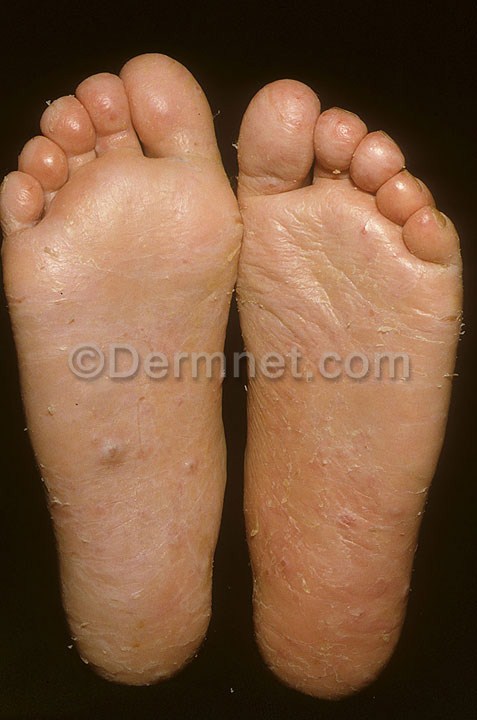
Disease: Eczema Photos